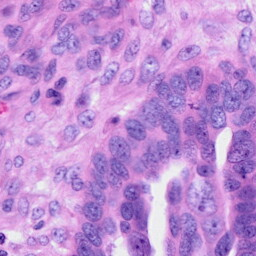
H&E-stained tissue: Ovarian